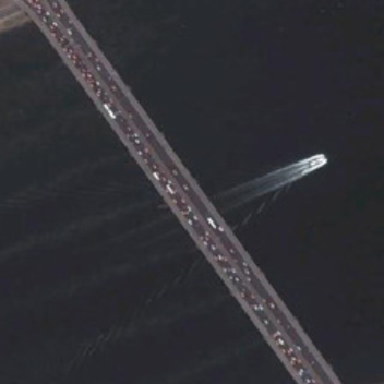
The straight bridge was crowded with cars .